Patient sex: F
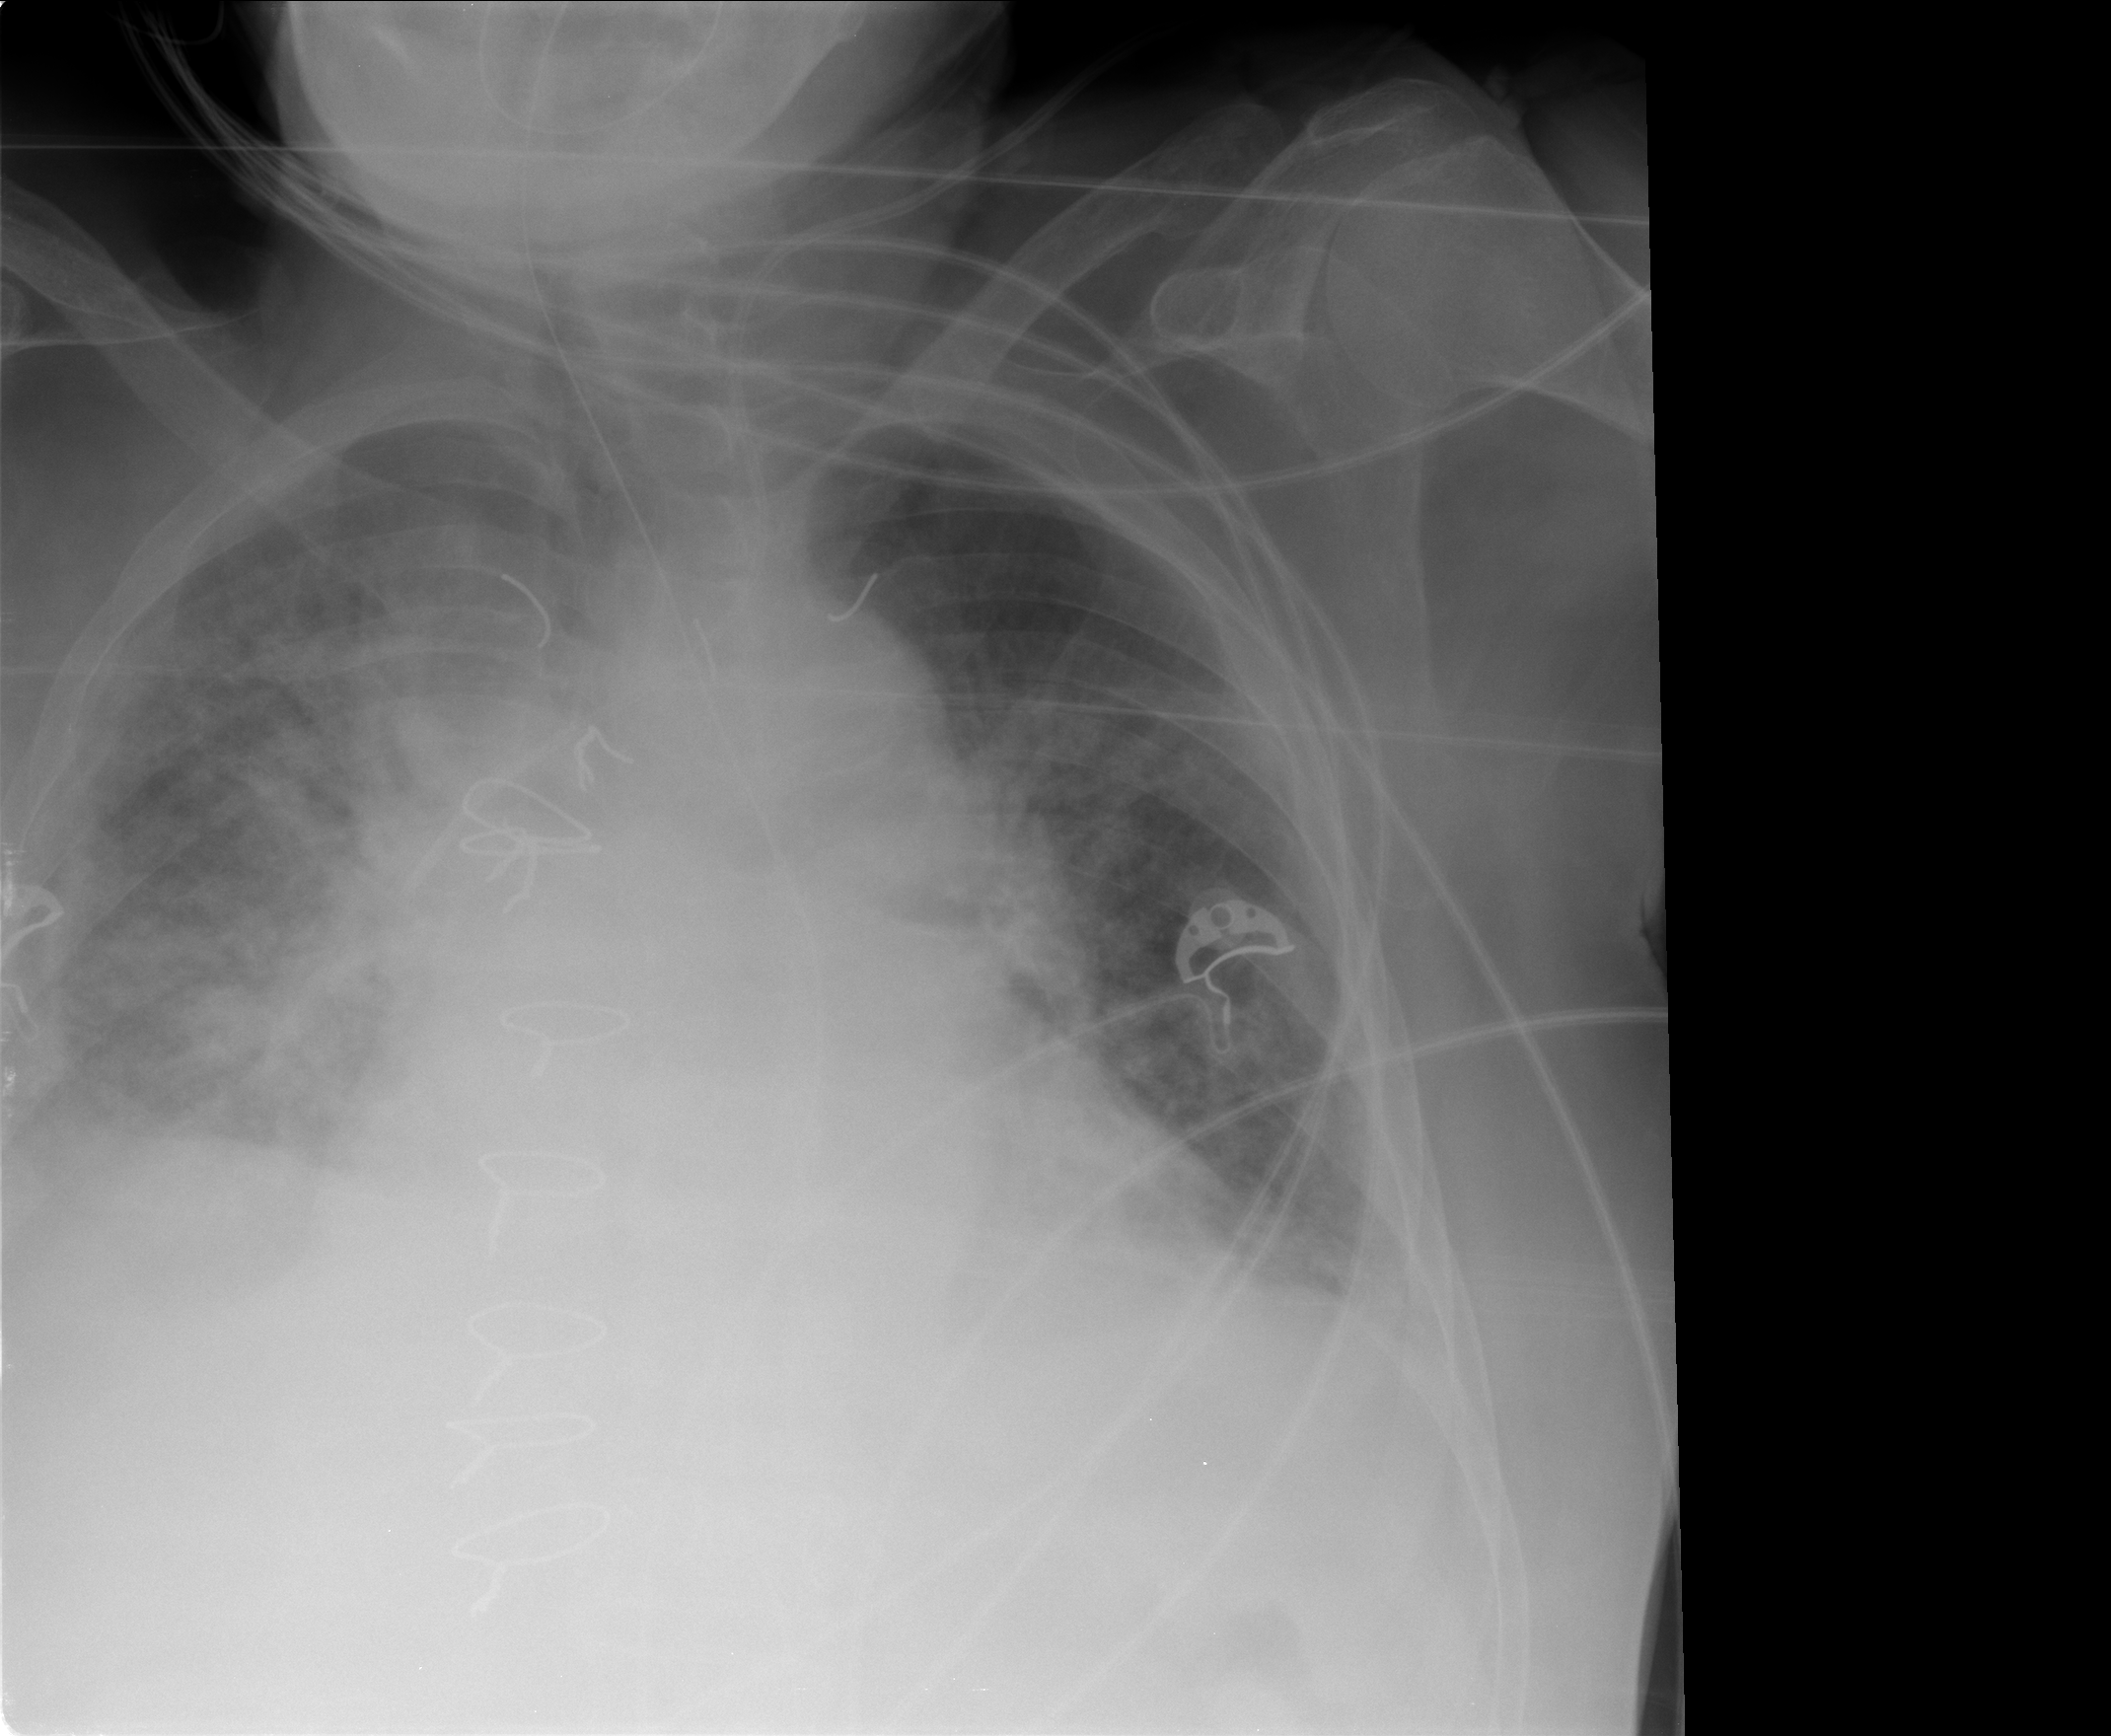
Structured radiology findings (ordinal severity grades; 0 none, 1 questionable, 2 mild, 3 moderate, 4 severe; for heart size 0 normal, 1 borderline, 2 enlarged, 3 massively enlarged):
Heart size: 2
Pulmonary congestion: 2
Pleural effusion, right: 2
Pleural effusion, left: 0
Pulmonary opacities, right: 4
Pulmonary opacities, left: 3
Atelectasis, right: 2
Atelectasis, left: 2